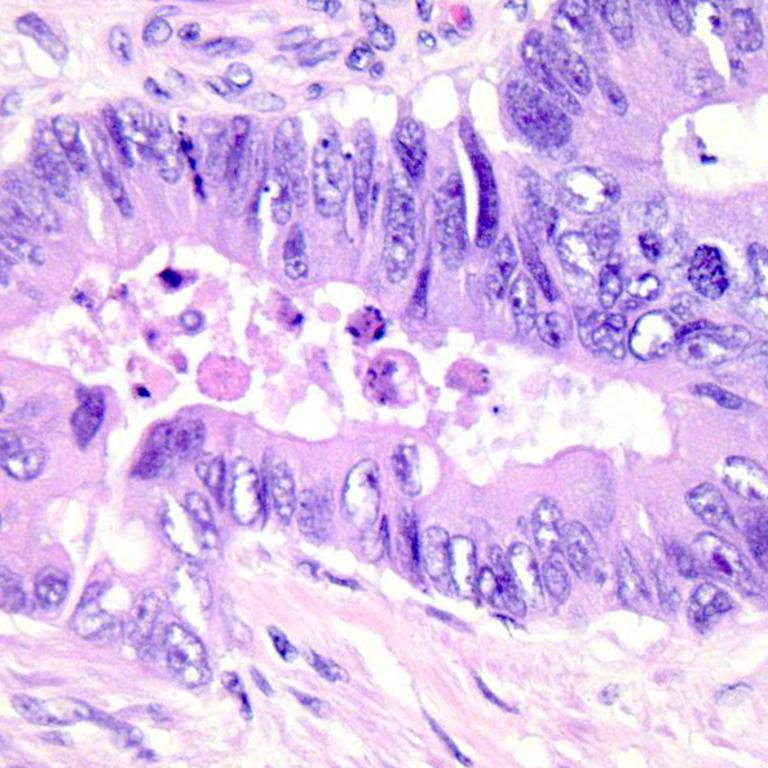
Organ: colon
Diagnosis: adenocarcinomas